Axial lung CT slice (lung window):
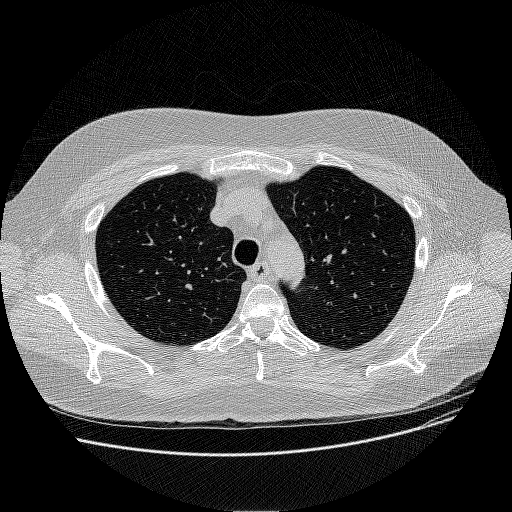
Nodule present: no